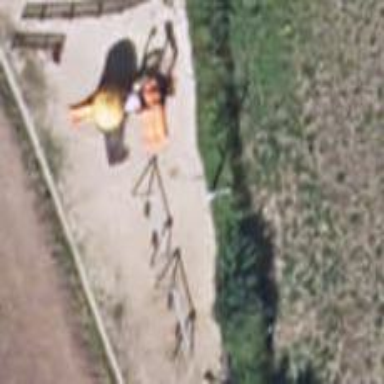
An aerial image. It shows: Playground with gravel surface.